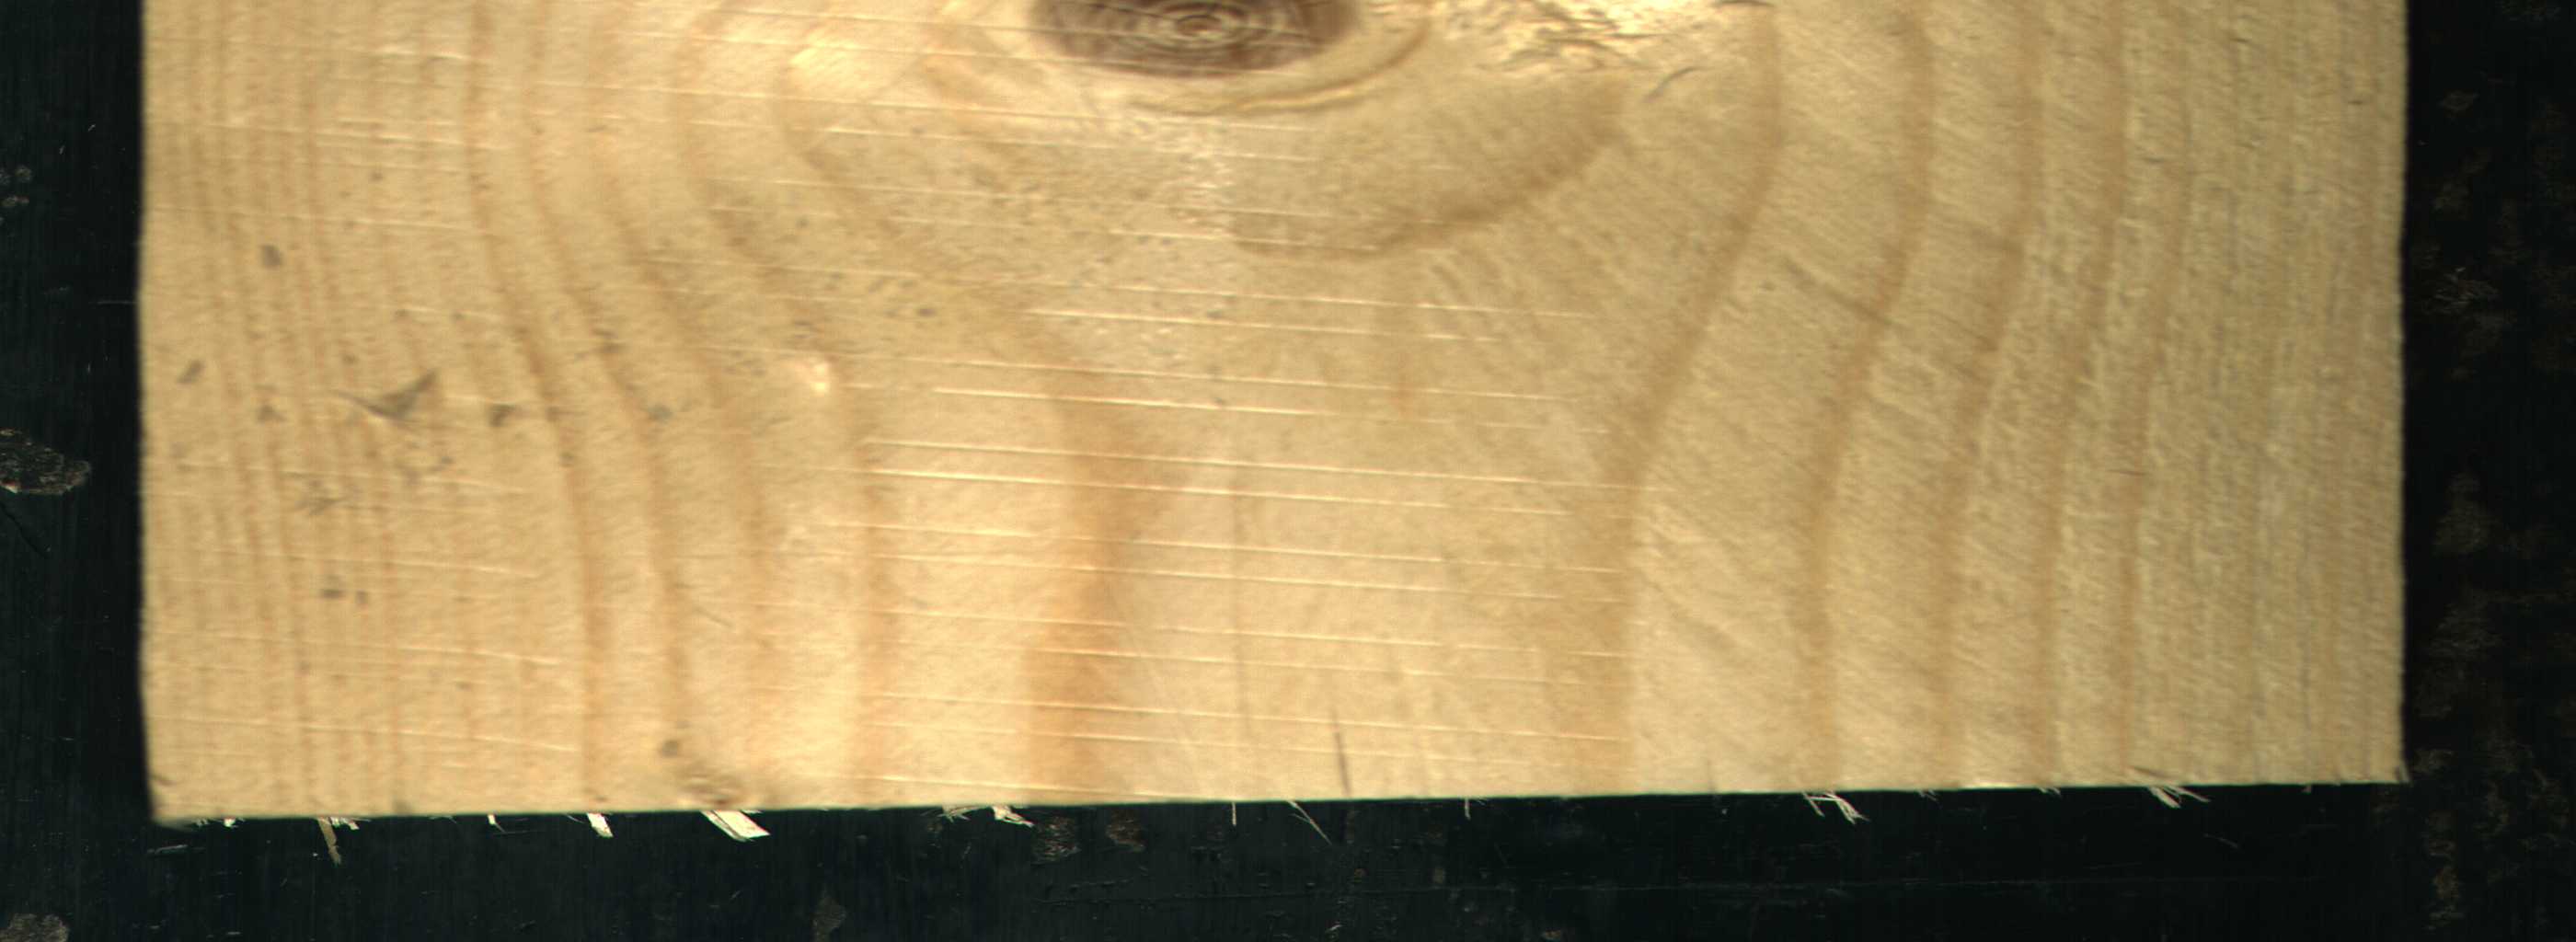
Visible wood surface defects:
Live_Knot